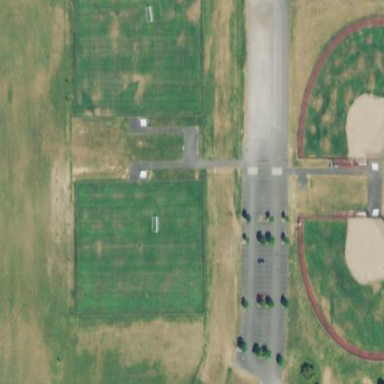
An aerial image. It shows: Soccer pitch designated for leisure and sports activities.